Interaction volume radius: 5 \u00c5
Interaction volume height: 45 \u00c5
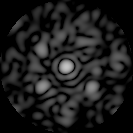
Disorder parameter: 0.6309